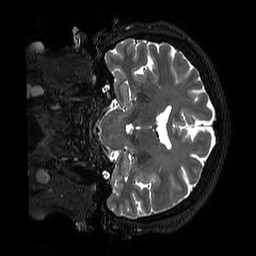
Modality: T2w
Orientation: coronal
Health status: ill
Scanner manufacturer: philips
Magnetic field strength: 3 T
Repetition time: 2.5 s
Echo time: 0.331 s